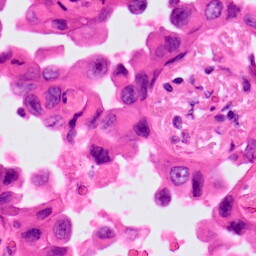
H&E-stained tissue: Lung